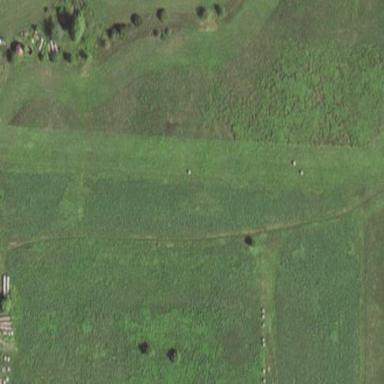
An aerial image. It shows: Farmland covered with grass.